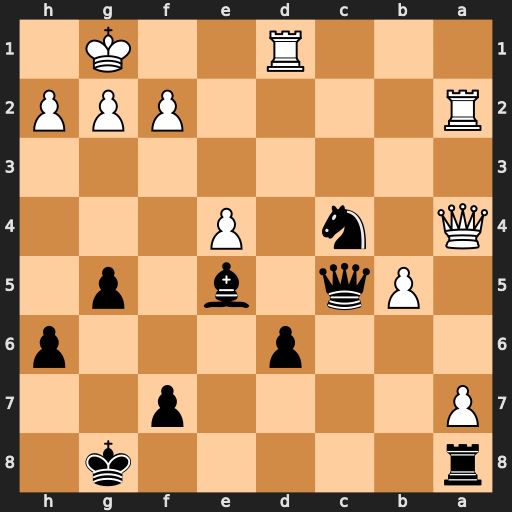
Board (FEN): r5k1/P4p2/3p3p/1Pq1b1p1/Q1n1P3/8/R4PPP/3R2K1
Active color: b
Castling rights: -
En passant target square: -
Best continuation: Nb2 Qa3 Nxd1 Qxc5 dxc5 b6 Bb8